Question: This image describes it all:

As you can see, there is a border under each image, but not to the left or right.
Also you can see, I marked the link-tag in the inspector and it shows a frame from approximately the middle of the image till under the picture including the unwanted border.
I already removed the text-decoration from the link, but this didn't changed a thing.
As most didn't get the root of the problem, here a larger version of the screenshot:
<URL>
Follow the link and click again on the picture you get.
Look at the blue box in the lower right. It is marked by Chrome as I selected the hyperlink-tag in the inspector. Here you can see, the hyperlink causes the border/space. How to get rid of this space by changing the hyperlink-tag's style?
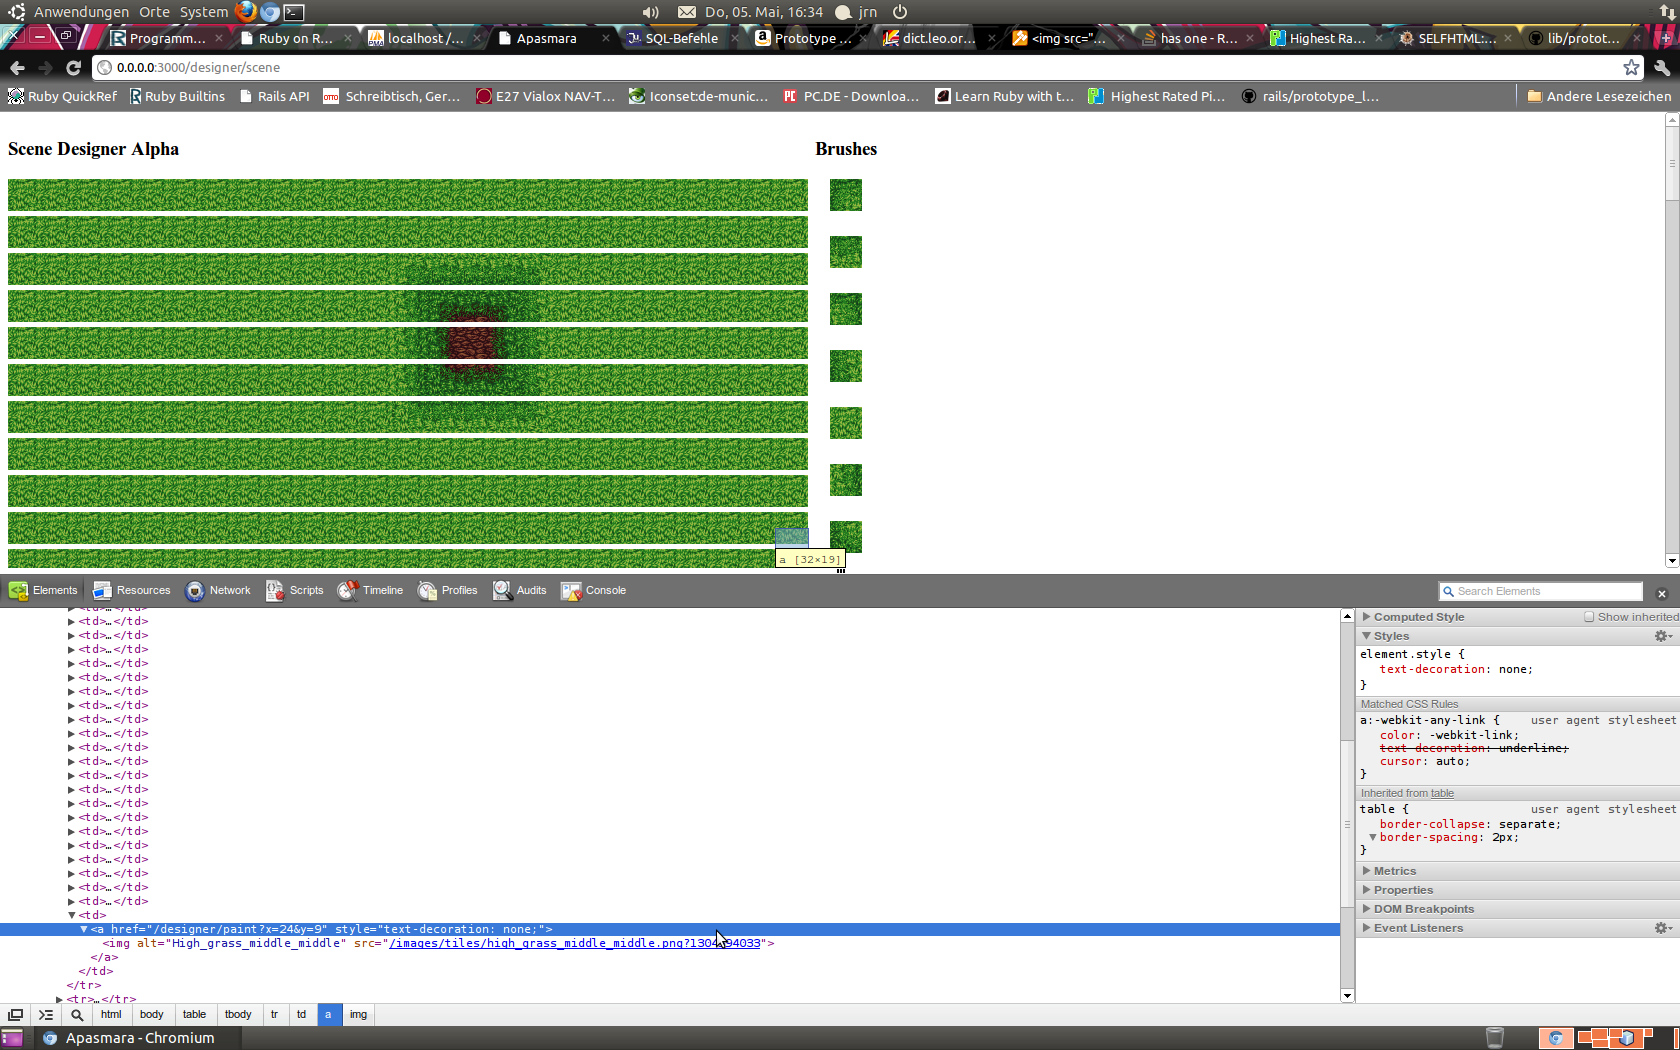
Answer: i had similar problem.
set 'line-height: 0' for anchors or td's.
'''
#your_id table a, #your_id table td {
line-height: 0;
}
'''
or manually set 'height' of a or td.
'''
#your_id table a, #your_id table td {
height: 30px;
}
#your_id table a {
display: block;
}
'''
both ways work for me.